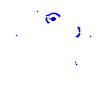
Particle: electron